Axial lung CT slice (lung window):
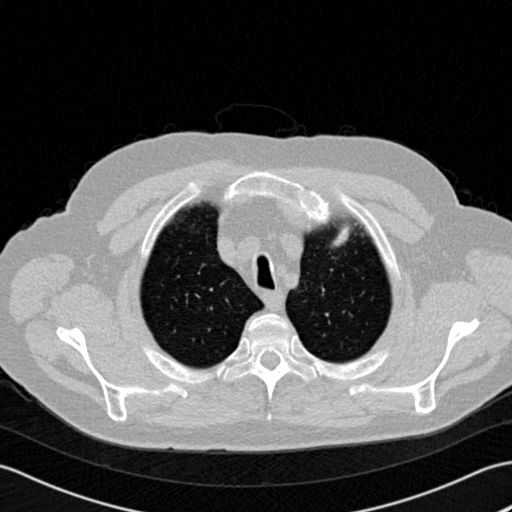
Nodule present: no